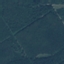
Label: Forest